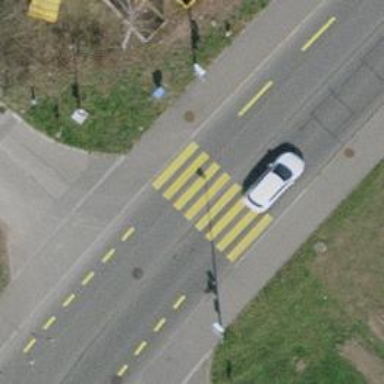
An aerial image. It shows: Kerb barrier.